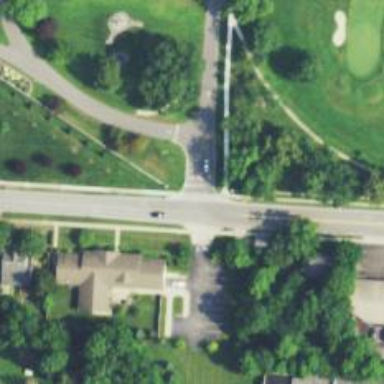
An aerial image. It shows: There is asphalt footway with crossing.